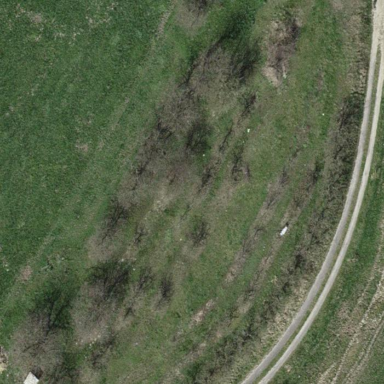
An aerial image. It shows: Orchard.